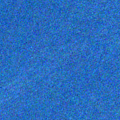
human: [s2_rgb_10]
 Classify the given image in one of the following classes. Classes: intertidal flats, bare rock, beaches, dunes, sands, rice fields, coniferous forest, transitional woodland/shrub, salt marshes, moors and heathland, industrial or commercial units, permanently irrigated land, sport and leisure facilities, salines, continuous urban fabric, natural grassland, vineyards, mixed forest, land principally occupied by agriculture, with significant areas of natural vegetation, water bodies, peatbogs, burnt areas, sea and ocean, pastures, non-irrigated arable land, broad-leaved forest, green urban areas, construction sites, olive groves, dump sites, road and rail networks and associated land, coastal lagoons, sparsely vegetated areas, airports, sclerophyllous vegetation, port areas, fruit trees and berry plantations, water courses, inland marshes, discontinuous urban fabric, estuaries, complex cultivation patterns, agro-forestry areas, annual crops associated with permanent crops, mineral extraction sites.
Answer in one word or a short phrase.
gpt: sea and ocean